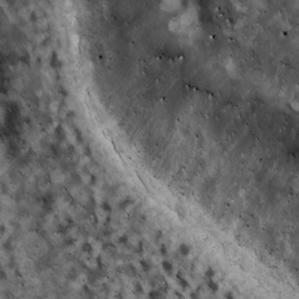
Label: non_frost